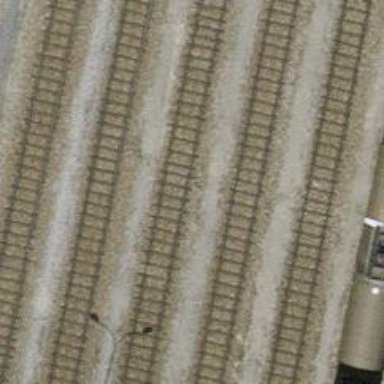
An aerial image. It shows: Single-track railway spur.